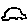
Label: car